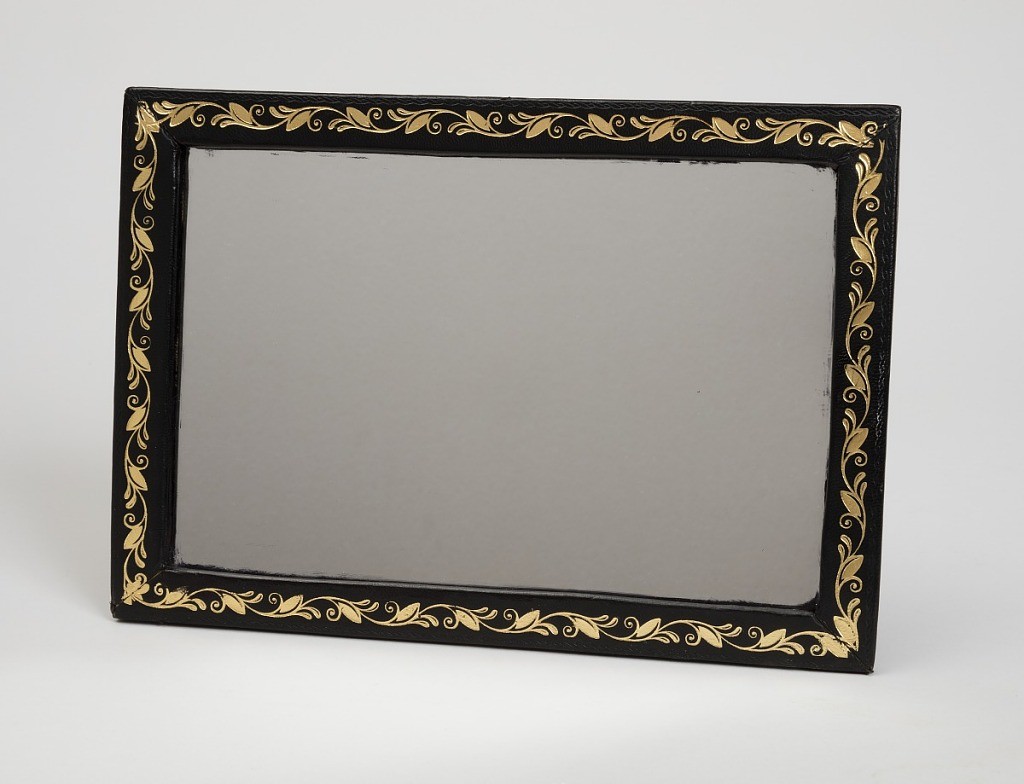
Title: Mirror from Traveling Dressing Case
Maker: Asprey & Son Co., London, England, 1872 - 1879
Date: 1875
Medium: glass, wood, leather
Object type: mirror
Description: Rectangular mirror (-1d) within black leather frame with gilded foliate decoration; back covered in black leather. Part of a travelling case (-1a: case;  -1b: jewelry drawer; -1c: jewelry drawer cover; -1d: mirror; -1e: interior tray with silver handles; -1f: tray for manicure tools; -1g: key) that houses a traveling dressing set comprising: rectangular case ,lined with purple silk, fitted with leather document holders, and mirror with gold-leaf foliate border, the upper level withy 4 rectangular and 1 central faceted silver-lidded cylindrical cologne jars, 3 silver-lidded glass boxes, 2 silver-lidded glass ink bottles, mother-of-pearl handled sewing implements, tweezers, button hook, pen knife and hole punch or scorer-all in the upper compartment, a secret drawer below fitted with a letter writing slide.